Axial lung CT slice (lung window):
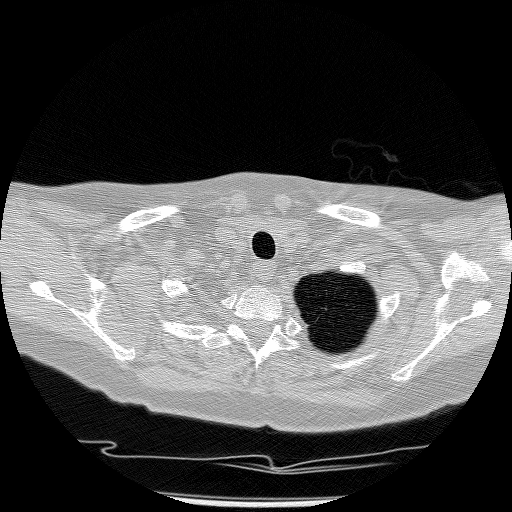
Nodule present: no